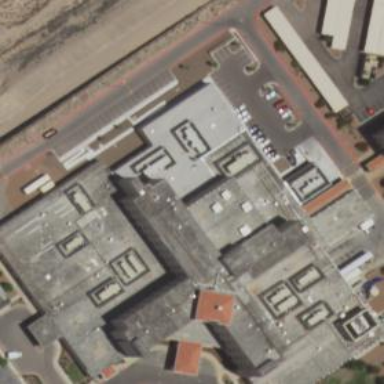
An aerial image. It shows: Hospital building with healthcare amenities.